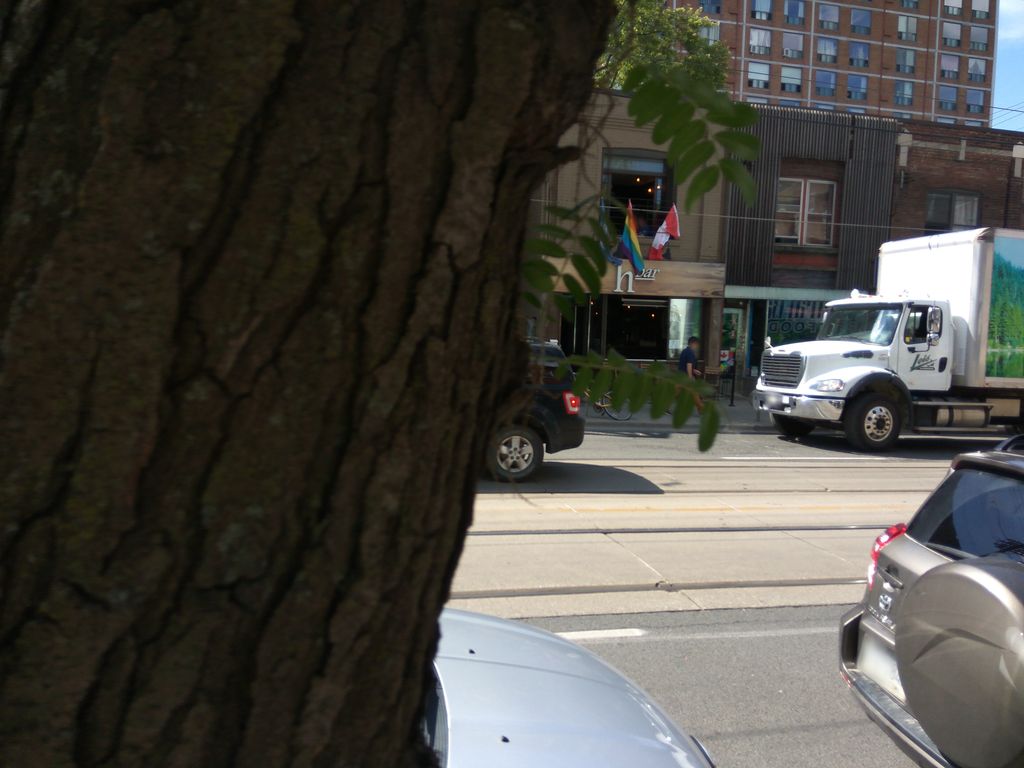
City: toronto